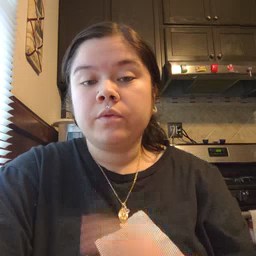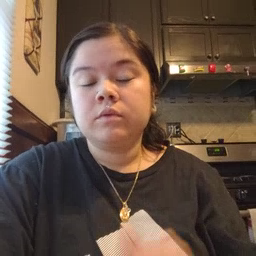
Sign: yesterday